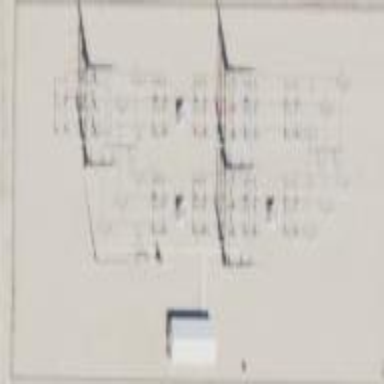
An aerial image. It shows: Transmission level substation.